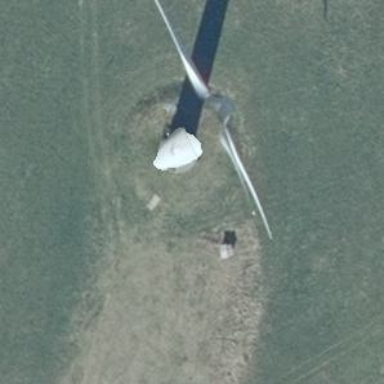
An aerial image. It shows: Wind generator is in the picture.